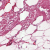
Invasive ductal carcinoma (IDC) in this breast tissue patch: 0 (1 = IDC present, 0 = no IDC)